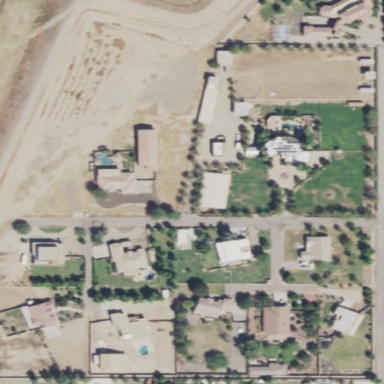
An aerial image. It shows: This residential area consists of single-family homes.